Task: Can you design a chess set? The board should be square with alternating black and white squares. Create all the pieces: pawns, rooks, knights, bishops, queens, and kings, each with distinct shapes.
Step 81:
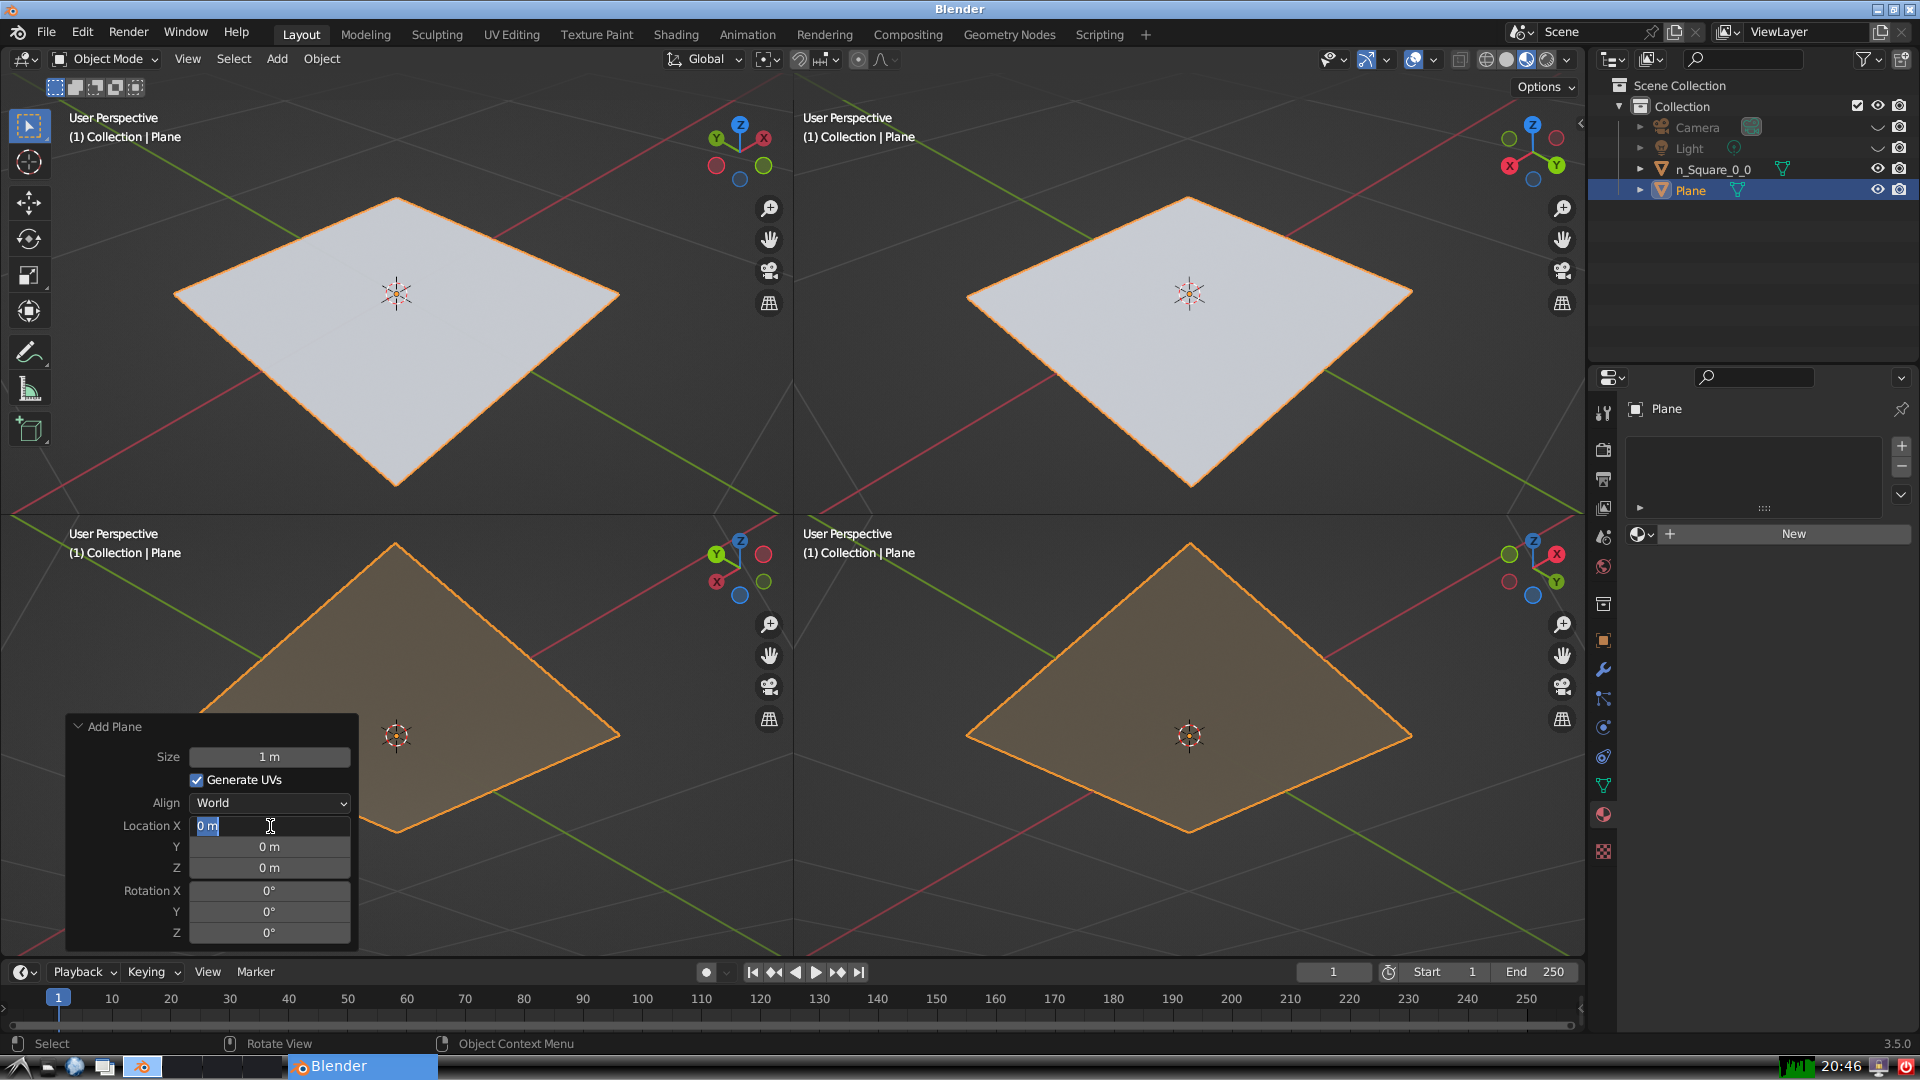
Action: input_text: 0.0